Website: macys
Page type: customer-info-address
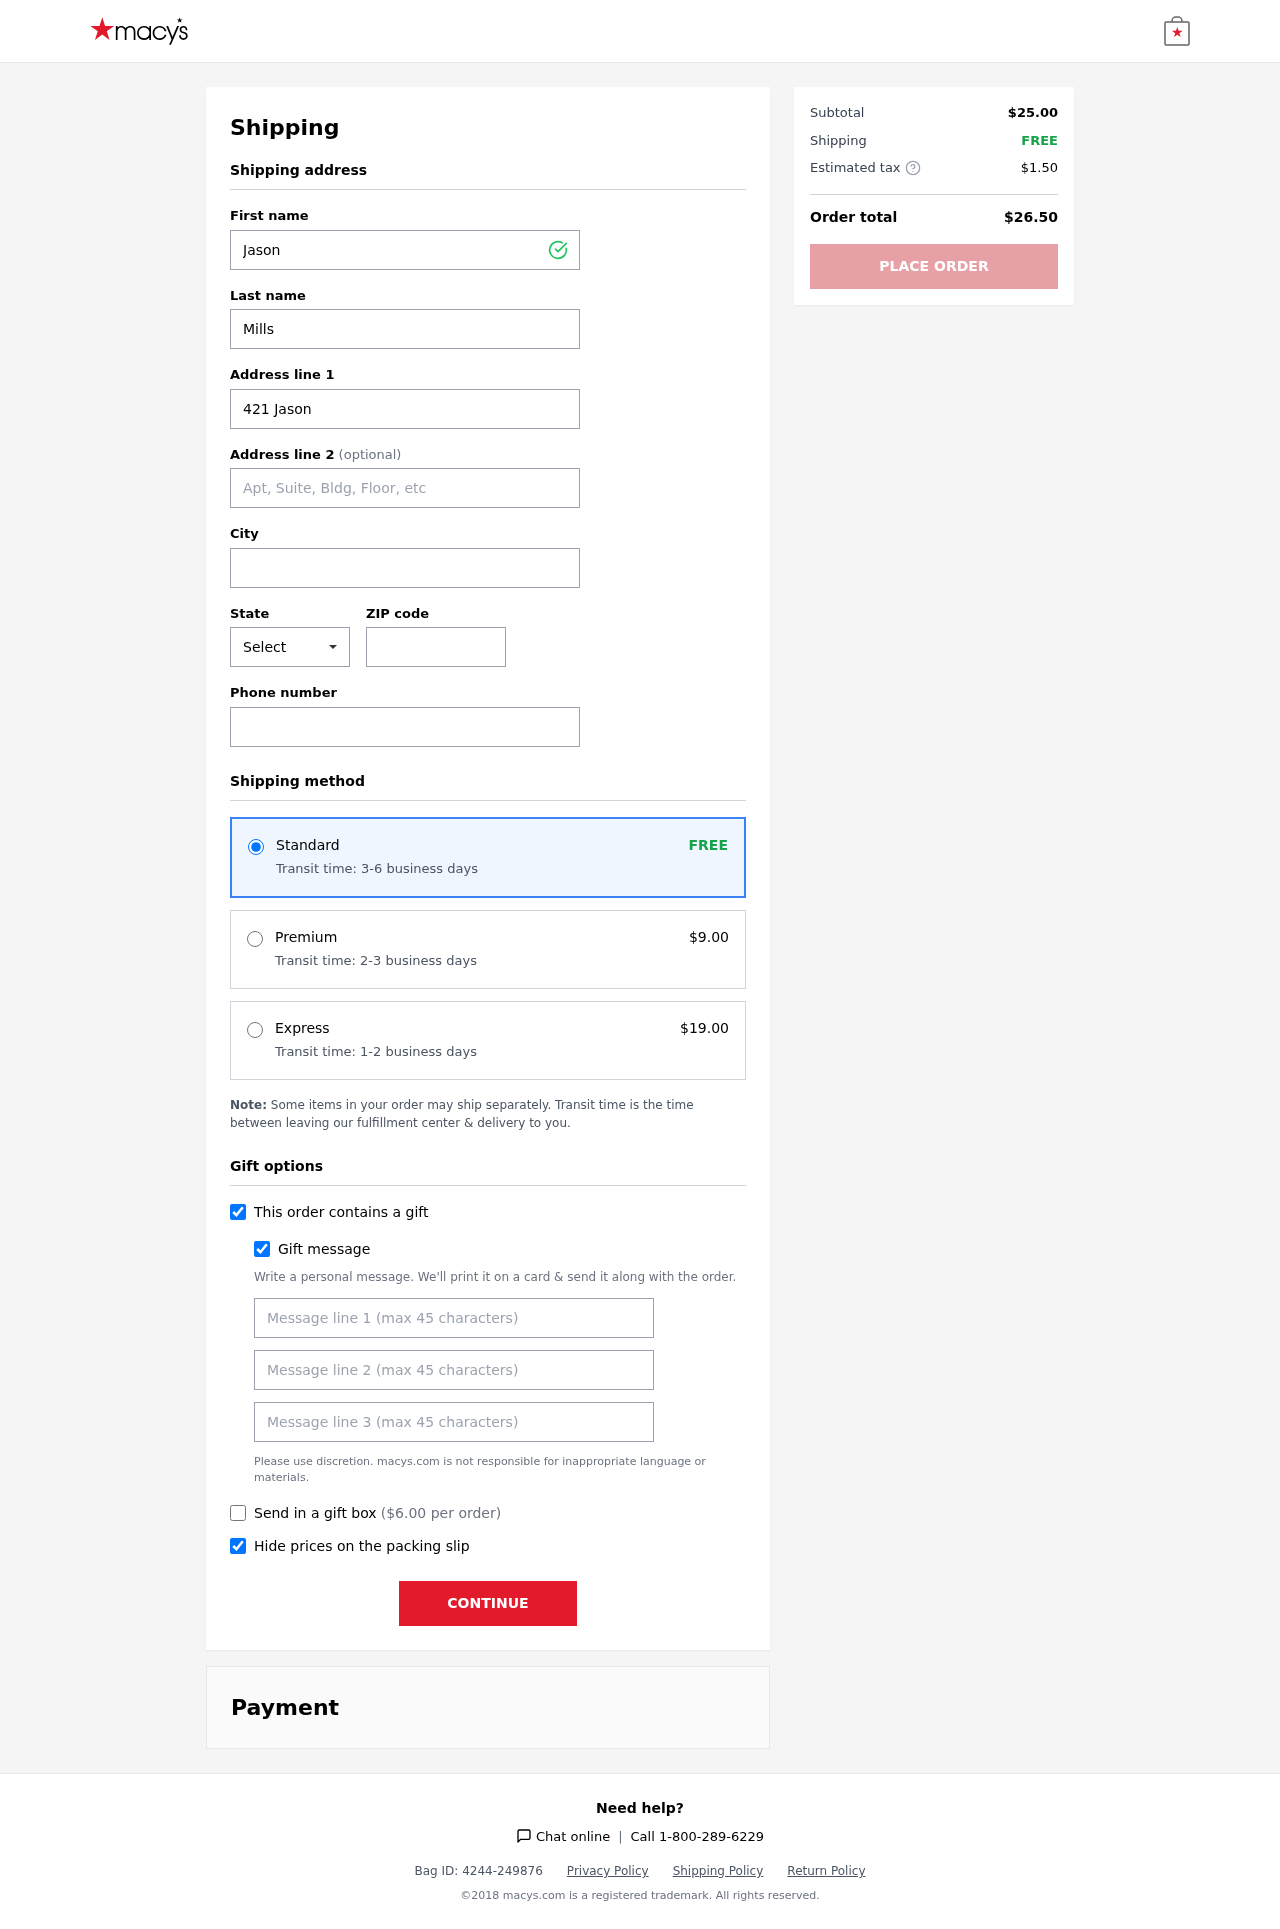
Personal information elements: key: PII_CITY
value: Alyssaside
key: PII_FIRSTNAME
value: Jason
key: PII_GIFT_MESSAGE
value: Hey Sherry, I know how much you love staying refreshed and fabulous, so I thought these lavender-scented wipes would be perfect for you! Just a little something to brighten your days. Enjoy!  Jason
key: PII_LASTNAME
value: Mills
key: PII_PHONE
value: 6416624014
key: PII_POSTCODE
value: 52348
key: PII_STATE_ABBR
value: AR
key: PII_STREET
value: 421 Jason Mill Apt. 381
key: PII_STREET2
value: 5865 White Mission
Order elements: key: ORDER_SHIPPING_STANDARD
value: FREE
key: ORDER_SHIPPING_STANDARD_TIME
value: Transit time: 3-6 business days
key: ORDER_SHIPPING_PREMIUM
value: $9.00
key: ORDER_SHIPPING_PREMIUM_TIME
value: Transit time: 2-3 business days
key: ORDER_SHIPPING_EXPRESS
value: $19.00
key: ORDER_SHIPPING_EXPRESS_TIME
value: Transit time: 1-2 business days
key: ORDER_GIFT_BOX_FEE
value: $6.00
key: ORDER_SUBTOTAL
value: $25.00
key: ORDER_SHIPPING_COST
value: FREE
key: ORDER_TAX
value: $1.50
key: ORDER_TOTAL
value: $26.50